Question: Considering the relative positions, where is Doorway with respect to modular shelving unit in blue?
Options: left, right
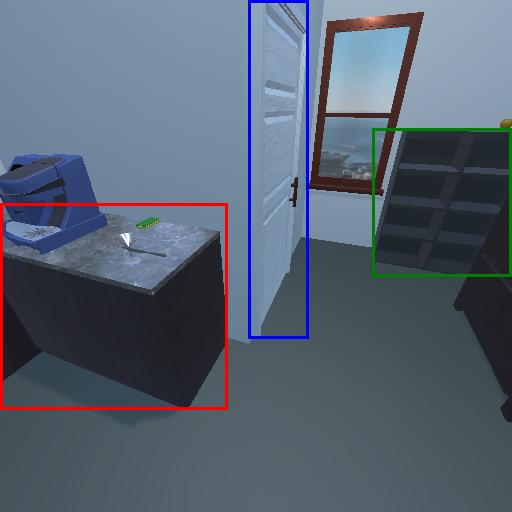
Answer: left